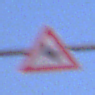
Verkehrszeichen: DoppelkurveZunaechstLinks
Umgebung: Outdoor, Nature
Tageszeit: SunriseSunset
Wetter: Clear
Licht: Natural
Jahreszeit: NotSpecified
Kontrast: LowContrast